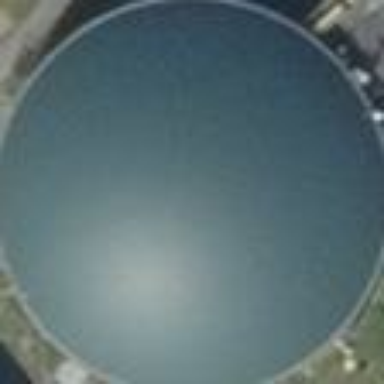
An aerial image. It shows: Building with covered reservoir that serves as power generator. The roof of the reservoir is round in shape.